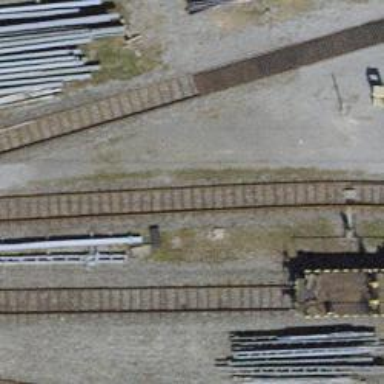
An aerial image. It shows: Railway yard with single rail track. The electrified track has contact line for power supply.